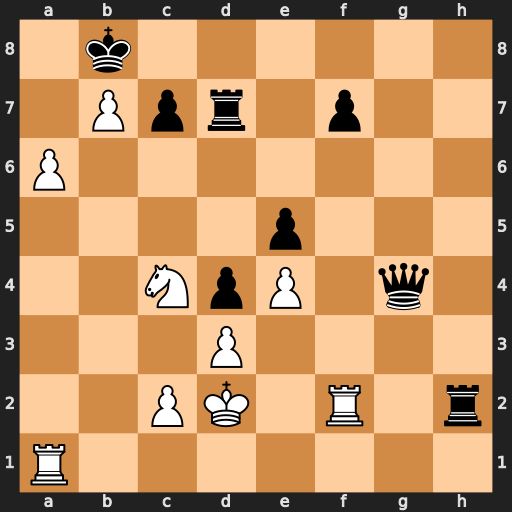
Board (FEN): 1k6/1Ppr1p2/P7/4p3/2NpP1q1/3P4/2PK1R1r/R7
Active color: w
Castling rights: -
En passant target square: -
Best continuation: a7+ Kxb7 a8=Q#